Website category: sports
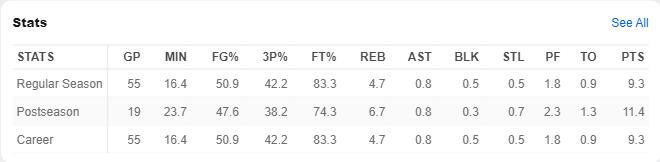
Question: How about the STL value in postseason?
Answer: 0.7

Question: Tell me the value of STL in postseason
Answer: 0.7

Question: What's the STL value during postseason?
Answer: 0.7

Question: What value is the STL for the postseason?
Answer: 0.7

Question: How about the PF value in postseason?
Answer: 2.3

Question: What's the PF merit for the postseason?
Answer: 2.3

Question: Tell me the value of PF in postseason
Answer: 2.3

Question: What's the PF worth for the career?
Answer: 1.8

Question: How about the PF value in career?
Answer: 1.8

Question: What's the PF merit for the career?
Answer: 1.8

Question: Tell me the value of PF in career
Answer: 1.8

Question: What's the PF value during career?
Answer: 1.8

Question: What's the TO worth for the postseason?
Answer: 1.3

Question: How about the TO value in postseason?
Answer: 1.3

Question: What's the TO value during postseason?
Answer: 1.3

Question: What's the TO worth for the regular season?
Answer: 0.9

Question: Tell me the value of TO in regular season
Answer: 0.9

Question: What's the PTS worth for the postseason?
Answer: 11.4

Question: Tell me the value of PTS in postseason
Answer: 11.4

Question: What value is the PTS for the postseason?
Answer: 11.4

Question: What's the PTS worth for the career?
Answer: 9.3

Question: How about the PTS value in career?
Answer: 9.3

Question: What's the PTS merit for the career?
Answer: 9.3

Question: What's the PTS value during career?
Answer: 9.3

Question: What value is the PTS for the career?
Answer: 9.3